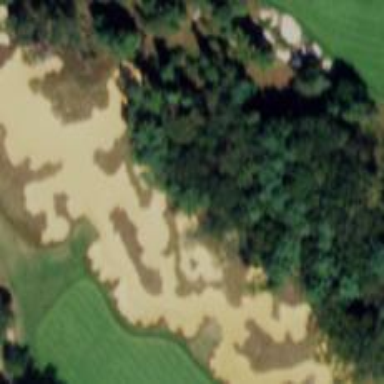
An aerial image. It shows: Golf bunker filled with natural sand.